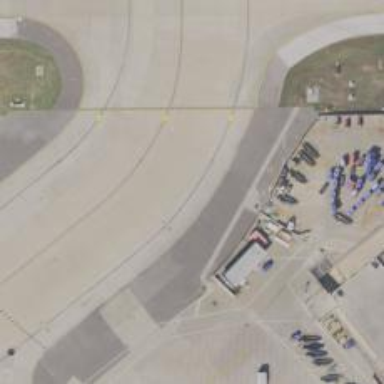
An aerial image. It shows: Image of taxiway at airport.